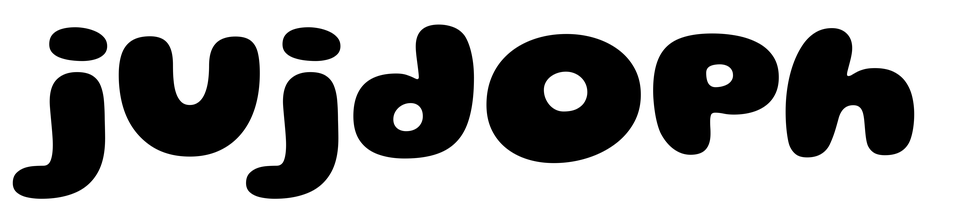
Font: Gluten_ExtraBold